【题型】选择题　【知识点】平面几何　【难度】easy
如图, 点 $A, B, C$ 在 $\odot O$ 上, 若 $\angle AOB = 68^\circ$, 则 $\angle ACB$ 的度数为( )

A. $34^\circ$

B. $42^\circ$

C. $54^\circ$

D. $68^\circ$
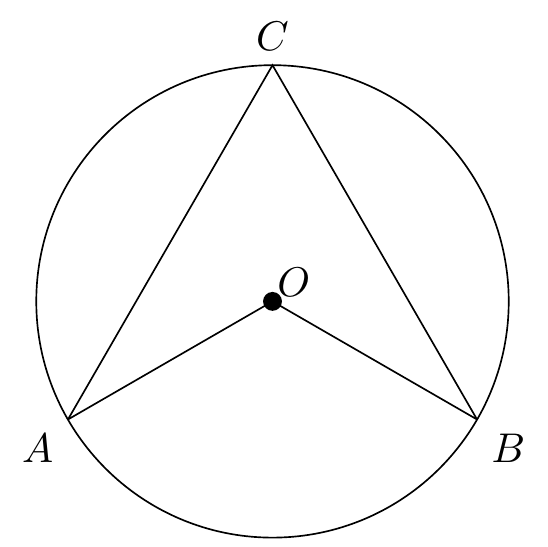
【解答】
解：$\because$ $\widehat{AB} = \widehat{AB}$,

$\therefore$ $\angle ACB = \frac{1}{2} \angle AOB = \frac{1}{2} \times 68^\circ = 34^\circ$,

故选：A。